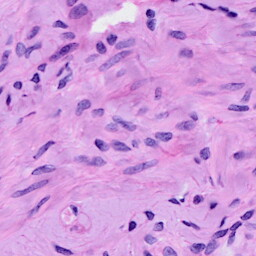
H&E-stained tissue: Cervix